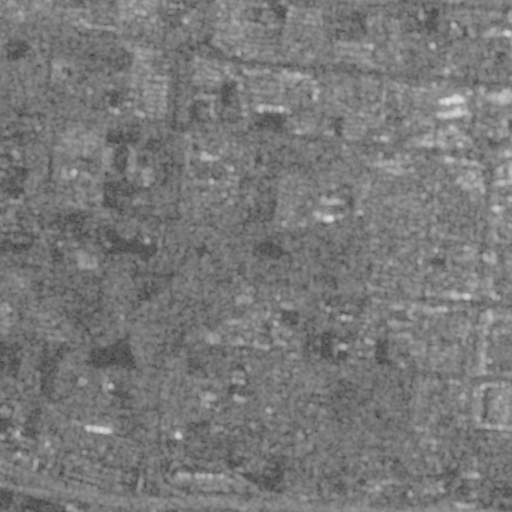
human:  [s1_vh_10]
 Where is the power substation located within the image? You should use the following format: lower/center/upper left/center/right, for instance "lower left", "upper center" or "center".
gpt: The power substation is located in the center left of the image.
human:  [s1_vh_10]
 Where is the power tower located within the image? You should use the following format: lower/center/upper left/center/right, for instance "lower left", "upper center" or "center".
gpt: The power tower is located in the lower left of the image.
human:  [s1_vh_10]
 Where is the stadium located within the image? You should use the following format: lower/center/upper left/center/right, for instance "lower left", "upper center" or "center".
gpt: The stadium is located in the upper left of the image.
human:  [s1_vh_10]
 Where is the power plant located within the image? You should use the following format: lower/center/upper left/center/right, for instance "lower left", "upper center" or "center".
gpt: There is no power plant in the image.

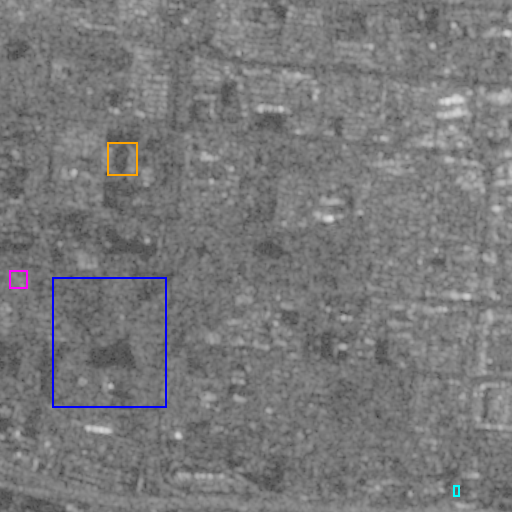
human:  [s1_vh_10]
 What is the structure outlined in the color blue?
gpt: The structure outlined in blue is a park.
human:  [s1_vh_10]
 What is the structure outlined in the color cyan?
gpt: The structure outlined in cyan is a parking lot.
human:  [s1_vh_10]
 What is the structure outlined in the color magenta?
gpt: The structure outlined in magenta is a power substation.
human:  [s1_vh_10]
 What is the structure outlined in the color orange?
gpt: The structure outlined in orange is a stadium.
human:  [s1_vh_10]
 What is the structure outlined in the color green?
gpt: There is no green outline.